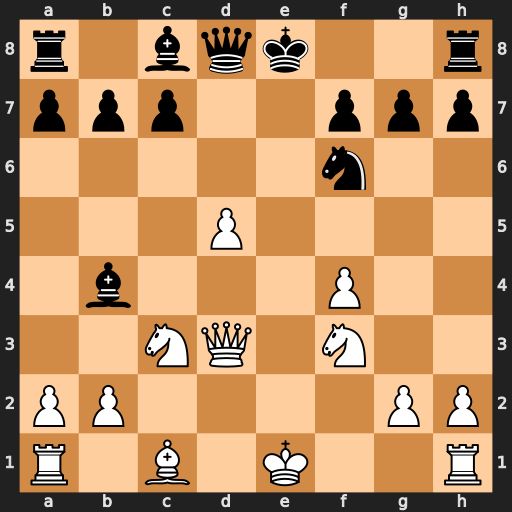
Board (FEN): r1bqk2r/ppp2ppp/5n2/3P4/1b3P2/2NQ1N2/PP4PP/R1B1K2R
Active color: w
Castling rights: KQkq
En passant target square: -
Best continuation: Qb5+ Qd7 Qxb4